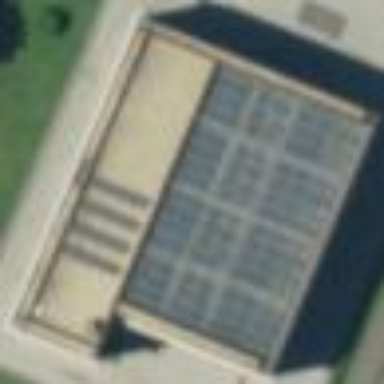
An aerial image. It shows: Building that houses minor distribution power substation.